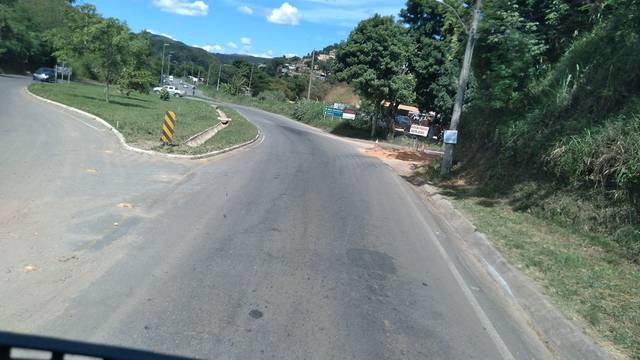
Region: Brazil
Coordinates: -19.876, -43.858